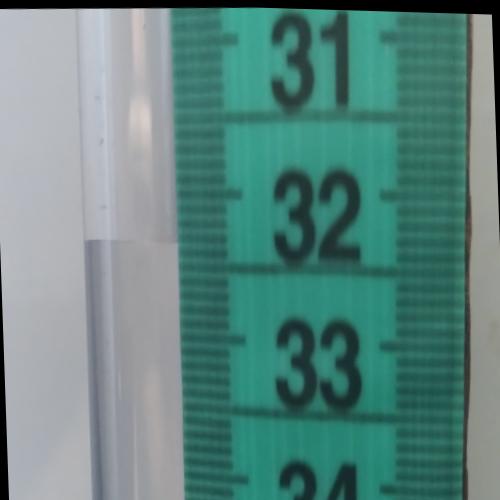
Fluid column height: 32.4 cm